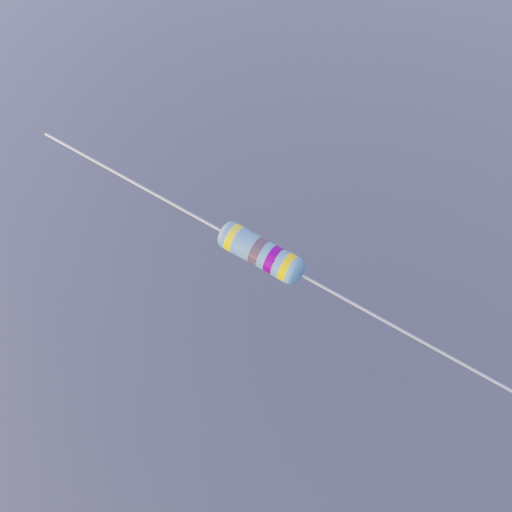
Resistor colour bands (in order): yellow, gray, violet, yellow